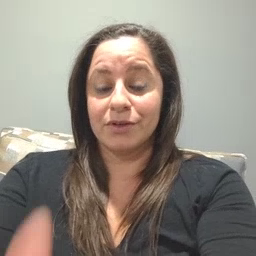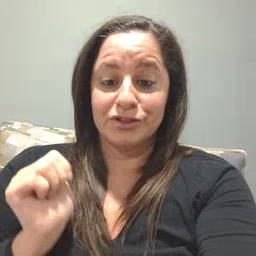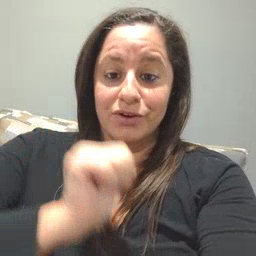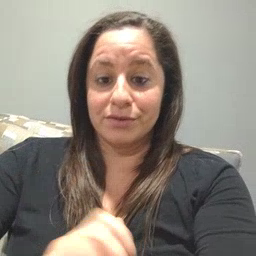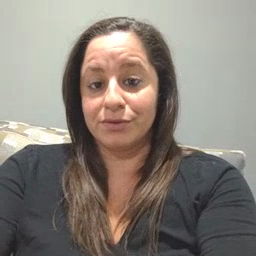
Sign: jacket